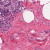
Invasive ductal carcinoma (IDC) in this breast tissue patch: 1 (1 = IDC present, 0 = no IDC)